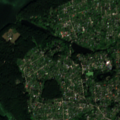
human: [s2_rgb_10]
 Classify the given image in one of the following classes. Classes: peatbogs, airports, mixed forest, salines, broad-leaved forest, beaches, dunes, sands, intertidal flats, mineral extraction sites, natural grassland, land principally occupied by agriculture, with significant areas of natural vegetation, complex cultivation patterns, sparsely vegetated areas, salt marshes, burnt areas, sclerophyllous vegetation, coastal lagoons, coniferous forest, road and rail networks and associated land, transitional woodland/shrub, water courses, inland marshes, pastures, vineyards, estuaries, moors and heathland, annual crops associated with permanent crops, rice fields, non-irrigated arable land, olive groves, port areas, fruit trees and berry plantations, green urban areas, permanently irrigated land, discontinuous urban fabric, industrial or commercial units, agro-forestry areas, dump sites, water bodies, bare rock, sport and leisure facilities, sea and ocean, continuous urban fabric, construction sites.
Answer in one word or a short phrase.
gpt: complex cultivation patterns, coniferous forest, mixed forest, water bodies